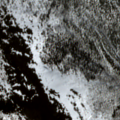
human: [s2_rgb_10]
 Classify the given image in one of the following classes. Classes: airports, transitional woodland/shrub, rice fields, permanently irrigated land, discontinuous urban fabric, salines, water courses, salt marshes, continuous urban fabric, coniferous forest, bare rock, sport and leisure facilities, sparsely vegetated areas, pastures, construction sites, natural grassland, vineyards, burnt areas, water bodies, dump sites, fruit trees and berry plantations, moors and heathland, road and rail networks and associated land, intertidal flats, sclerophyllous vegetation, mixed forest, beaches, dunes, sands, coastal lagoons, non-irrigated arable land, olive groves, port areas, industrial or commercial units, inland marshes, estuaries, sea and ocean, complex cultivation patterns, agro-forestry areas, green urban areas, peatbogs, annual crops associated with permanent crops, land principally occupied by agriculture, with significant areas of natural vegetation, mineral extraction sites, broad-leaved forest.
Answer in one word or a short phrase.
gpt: coniferous forest, moors and heathland, bare rock